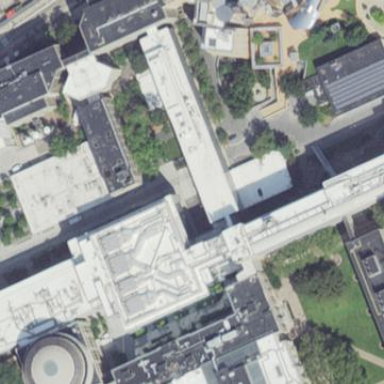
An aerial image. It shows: University building with flat white roof.